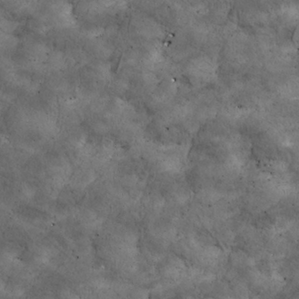
Label: non_frost